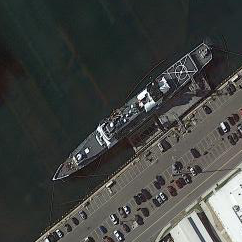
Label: cruiser